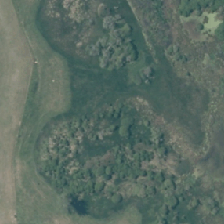
Land cover: herbaceous_freshwater_vege